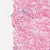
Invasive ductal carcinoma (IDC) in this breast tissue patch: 0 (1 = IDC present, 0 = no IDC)